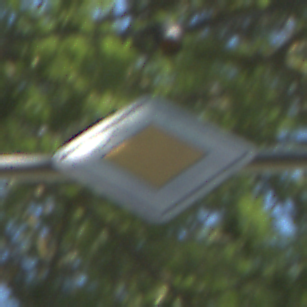
Verkehrszeichen: Vorfahrtsstrasse
Umgebung: Outdoor, Suburban
Tageszeit: Midday
Wetter: Clear
Licht: Natural
Jahreszeit: NotSpecified
Kontrast: HighContrast